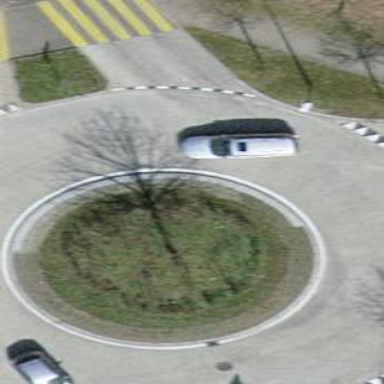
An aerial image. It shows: Secondary road with concrete surface leading to roundabout.